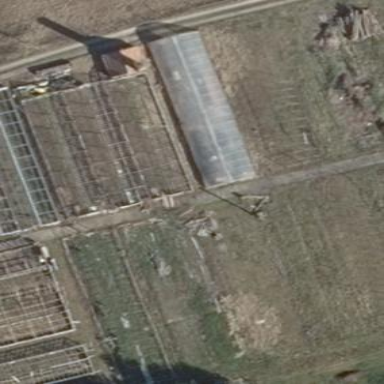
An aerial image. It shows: Greenhouse.